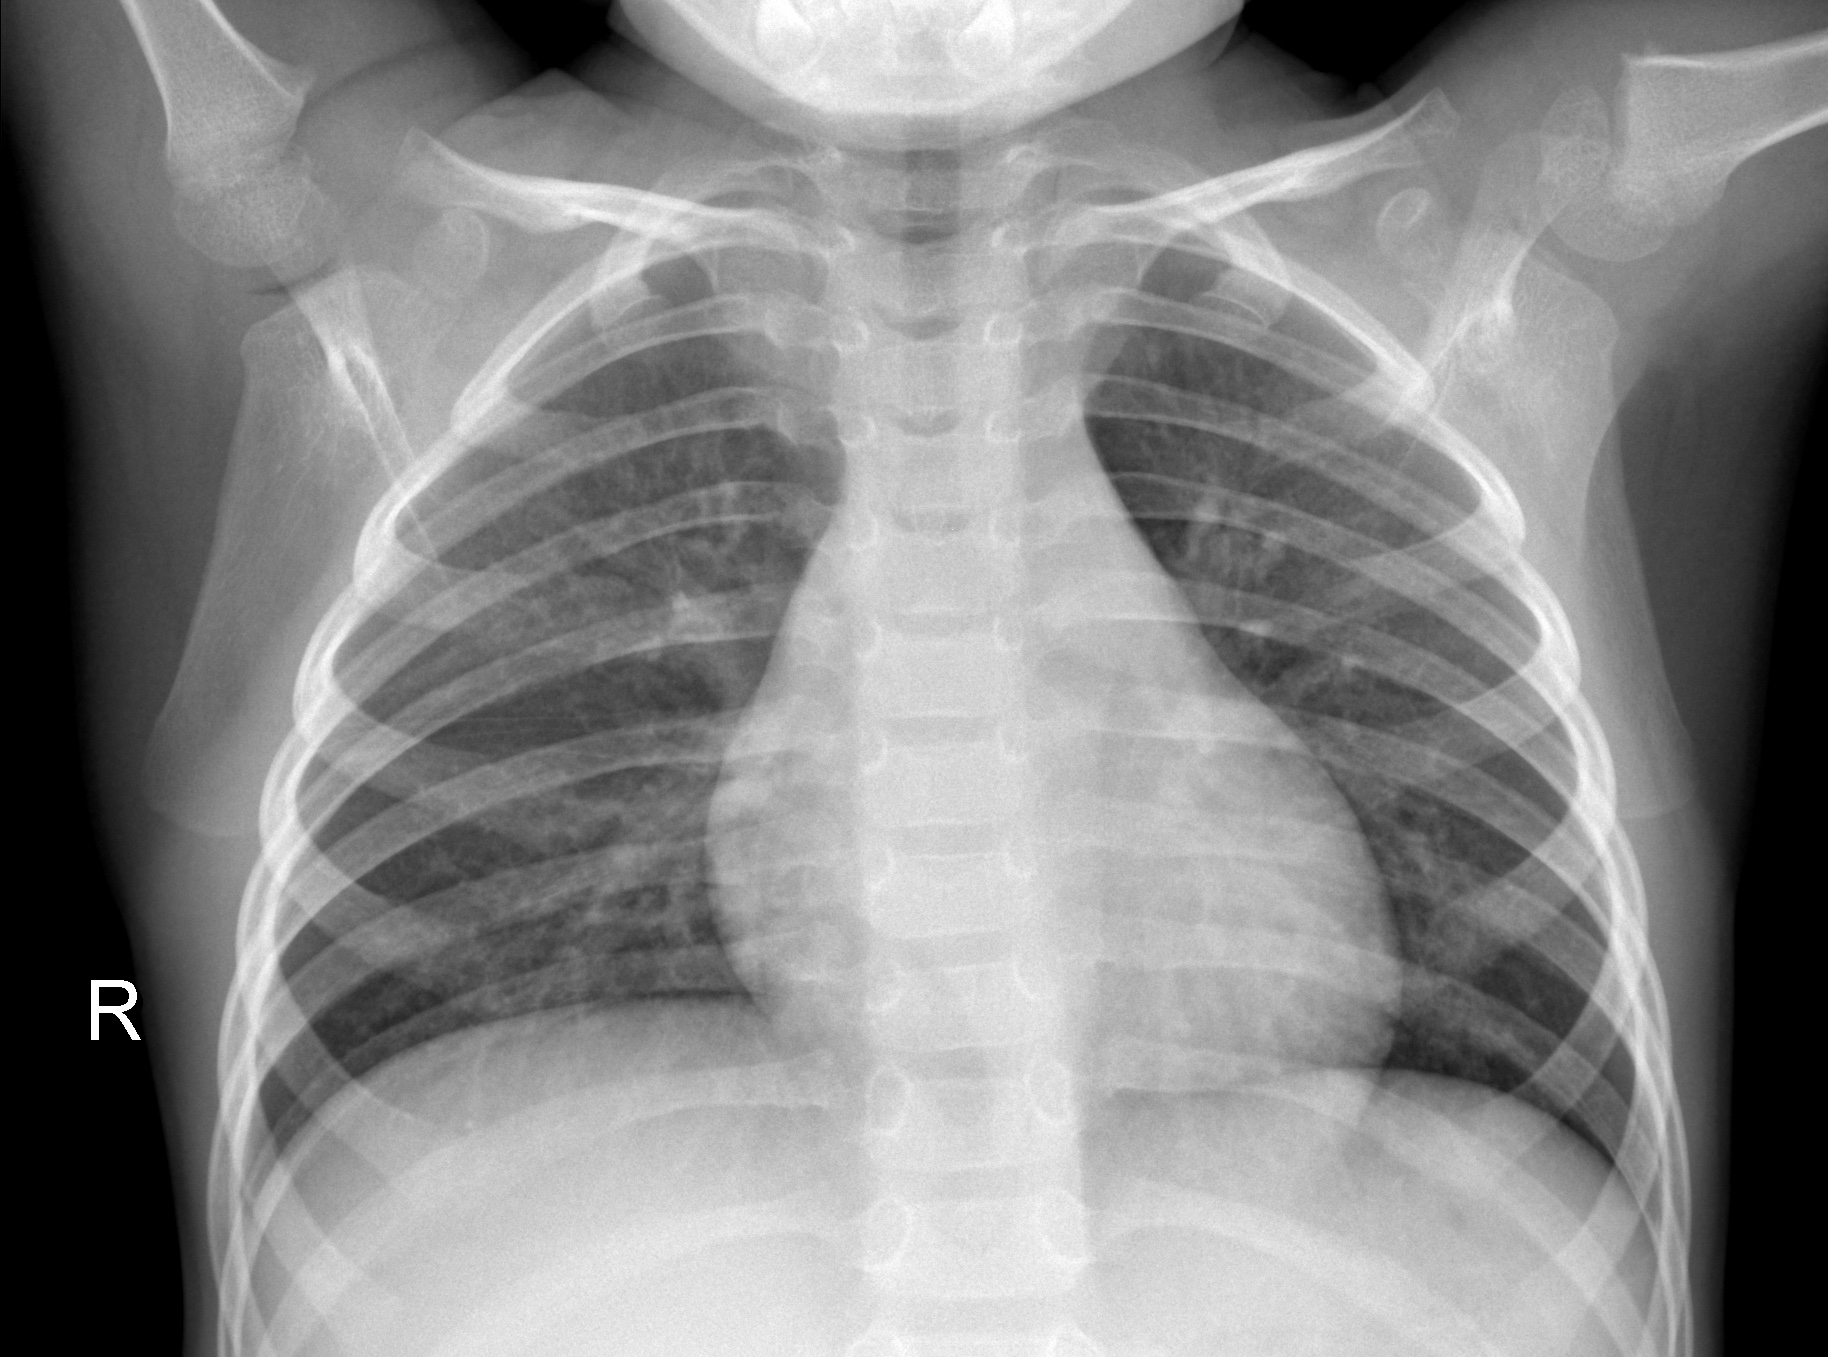
Diagnosis: NORMAL